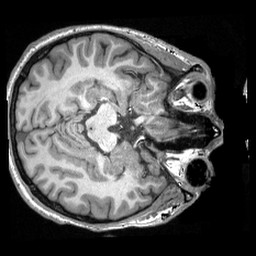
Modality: T1w
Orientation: axial
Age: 22
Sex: male